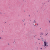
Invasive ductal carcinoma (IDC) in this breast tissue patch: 0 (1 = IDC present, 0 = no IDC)